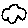
Label: cloud